Question: I'm using MySQL to go through a query to display the games in which a team has recorded two or more DDs.
The results look like this:

My issue is that I can only get one player to appear in the Players column when (as I said, two or more players have a DD).
Here is my code:
'''
SELECT * FROM
(SELECT game_Date,
game_GameID,
game_SeasonID,
game_TeamCode,
teams_Name,
........ other PTS/AST/REB stats too!
stats1_GameID,
Sum(stats1_DD) AS 'TotGameDD'
FROM game INNER JOIN teams INNER JOIN stats1
ON
teams_TeamCode = game_TeamCode
AND
game_GameID = stats1_GameID
AND
game_PlayerID = player_PlayerID
GROUP BY game_GameID
HAVING Sum(stats1_DD) >1
ORDER BY Sum(stats1_DD) desc) t
FROM game INNER JOIN teams INNER JOIN stats1
ON
teams_TeamCode = game_TeamCode
AND
game_GameID = stats1_GameID
GROUP BY game_GameID, stats1_DD
HAVING Sum(stats1_DD) >1
ORDER BY Sum(stats1_DD) desc
FROM game INNER JOIN teams INNER JOIN stats1
ON
teams_TeamCode = game_TeamCode
AND
game_GameID = stats1_GameID
GROUP BY game_GameID, stats1_DD
HAVING Sum(stats1_DD) >1
ORDER BY Sum(stats1_DD) desc
'''
This is where I'm stuck. I've got stuck in this type of issue in the past too. I think I need a loop that will go through all the players with a DD, and then return the players name, plus their PTS / AST, and TOTREB stats.
I just can't seem to muster the ability to get it going.
Any help, or direction, is very much appreciated.
Thanks,
Ken
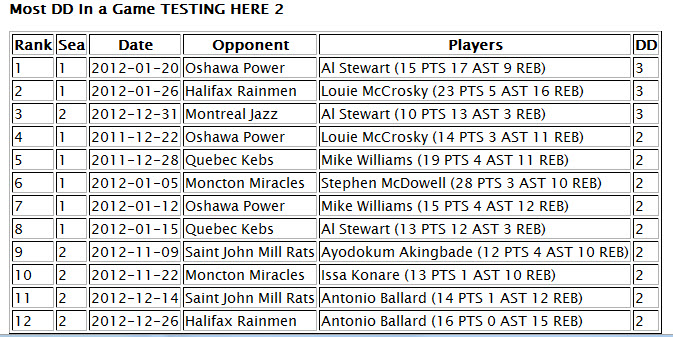
Answer: By DD I assume you mean double-double.
You could try using group_concat which will give you a comma separated list of values for a column:
<URL>